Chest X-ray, PA view. Patient: 57 years old, sex M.
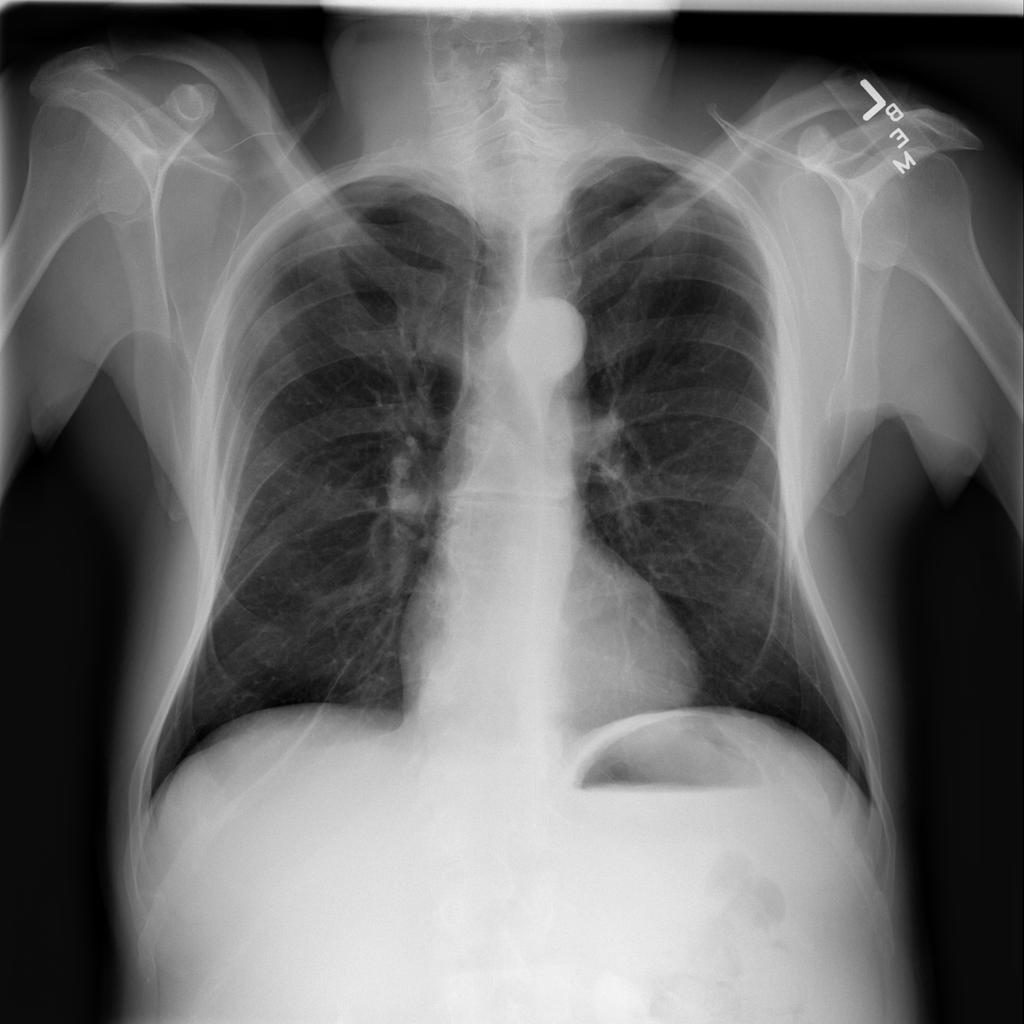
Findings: Atelectasis